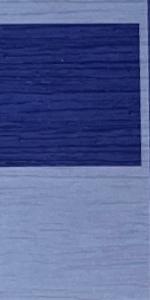
Label: Empty